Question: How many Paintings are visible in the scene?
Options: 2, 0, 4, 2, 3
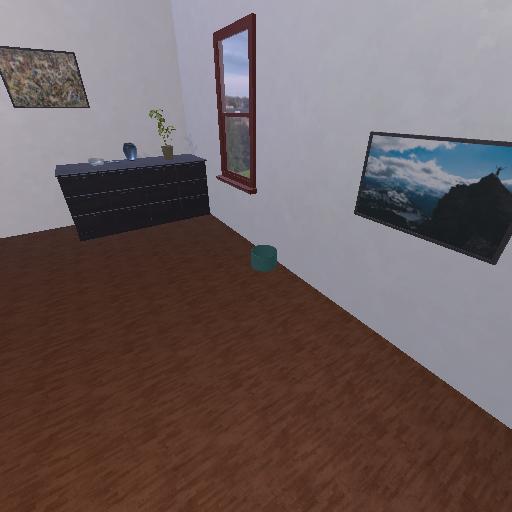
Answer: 2